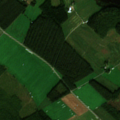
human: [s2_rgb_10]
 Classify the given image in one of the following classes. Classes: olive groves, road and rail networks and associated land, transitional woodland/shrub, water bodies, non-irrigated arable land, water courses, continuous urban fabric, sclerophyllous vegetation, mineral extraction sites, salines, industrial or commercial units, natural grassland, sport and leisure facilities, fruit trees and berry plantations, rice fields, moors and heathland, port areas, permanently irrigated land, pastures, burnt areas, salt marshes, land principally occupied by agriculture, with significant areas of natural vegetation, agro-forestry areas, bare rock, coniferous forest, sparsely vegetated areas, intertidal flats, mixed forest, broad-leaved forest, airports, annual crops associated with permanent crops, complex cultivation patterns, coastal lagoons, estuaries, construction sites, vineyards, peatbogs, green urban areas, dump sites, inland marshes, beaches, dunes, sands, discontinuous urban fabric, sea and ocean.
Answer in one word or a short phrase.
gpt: non-irrigated arable land, land principally occupied by agriculture, with significant areas of natural vegetation, mixed forest, transitional woodland/shrub, water bodies